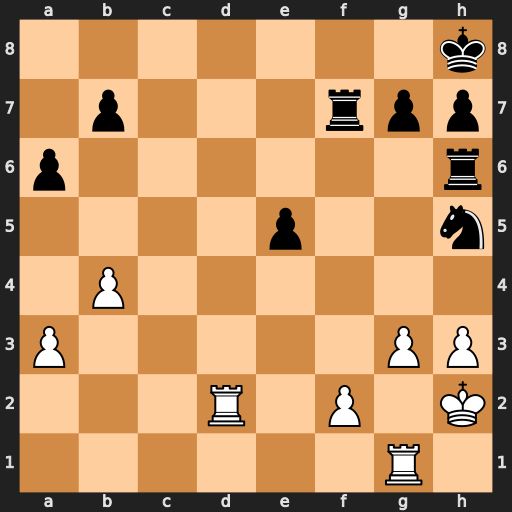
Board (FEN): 7k/1p3rpp/p6r/4p2n/1P6/P5PP/3R1P1K/6R1
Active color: w
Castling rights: -
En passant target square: -
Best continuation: Rd8+ Rf8 Rxf8#